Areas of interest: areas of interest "Scenic Spot"
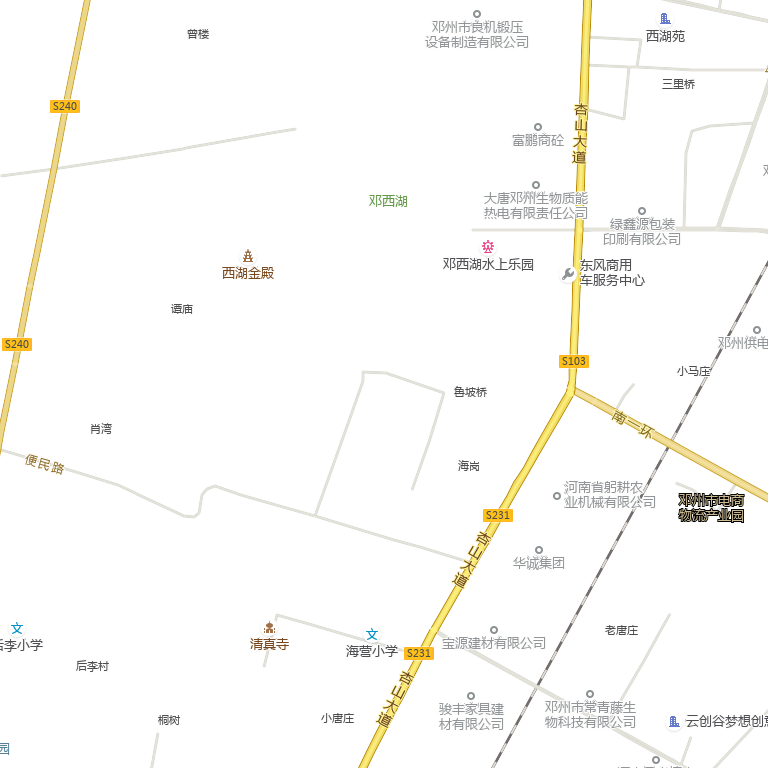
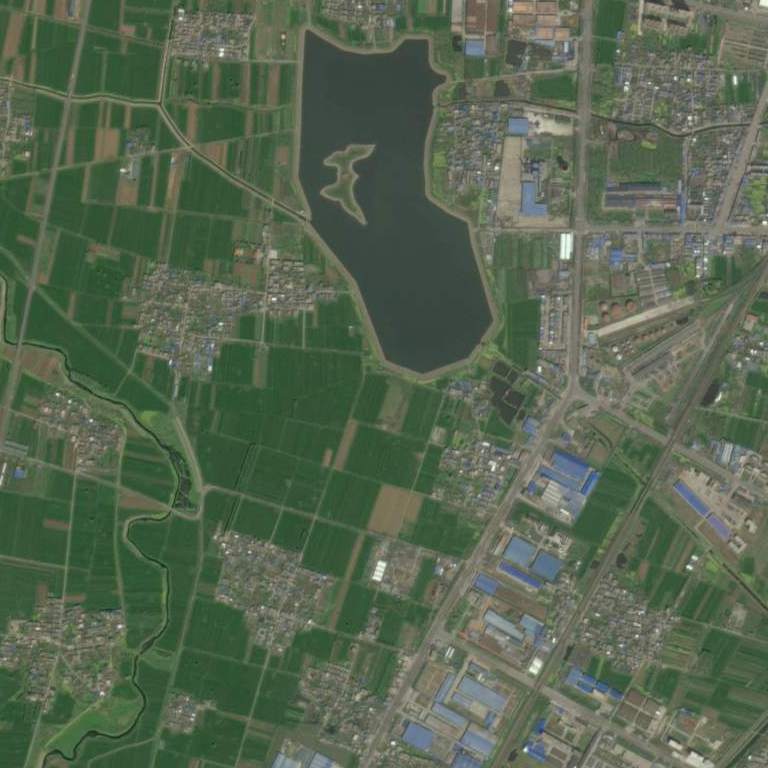